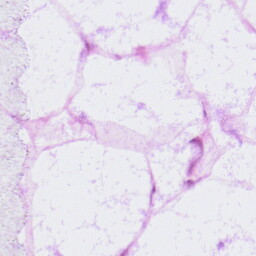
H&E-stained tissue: LymphNode